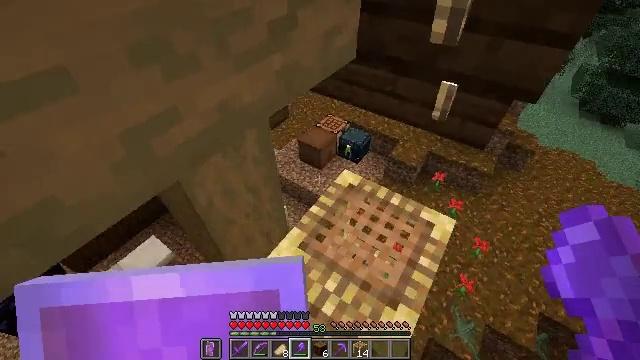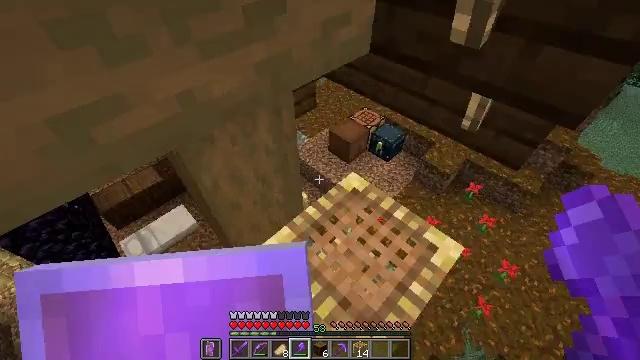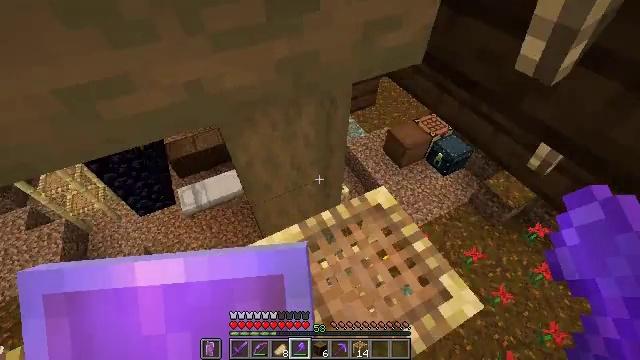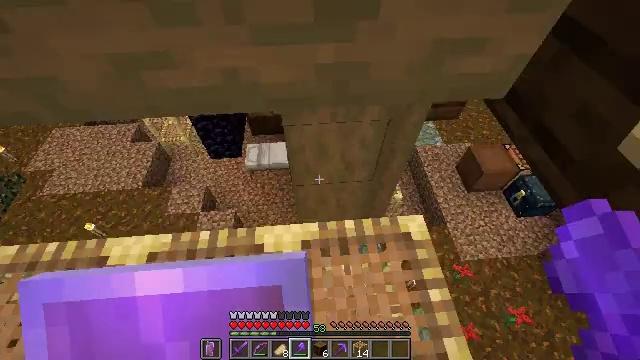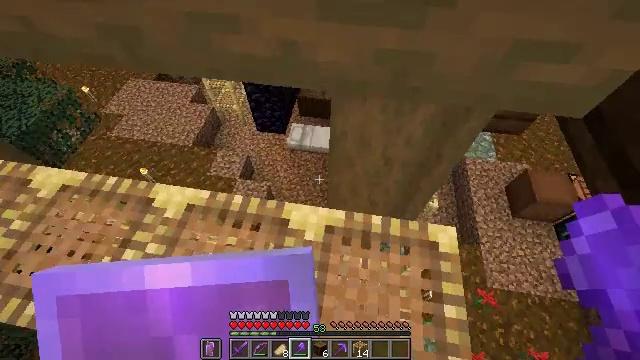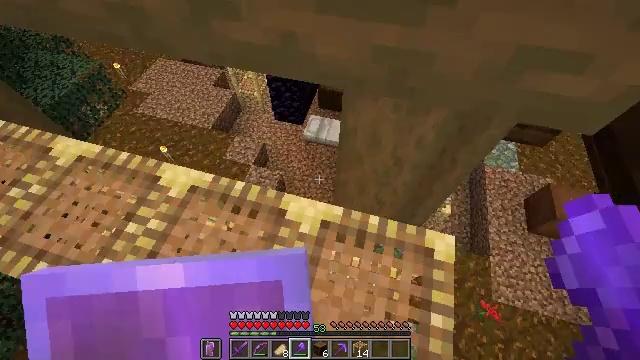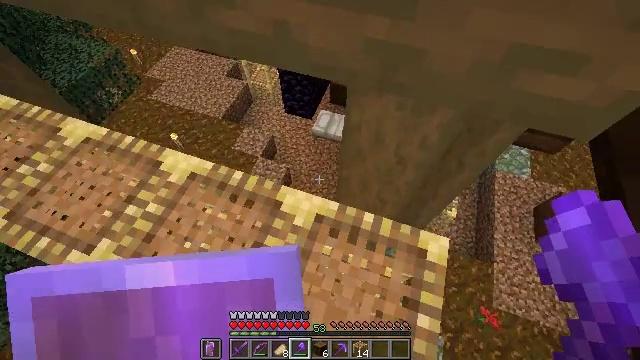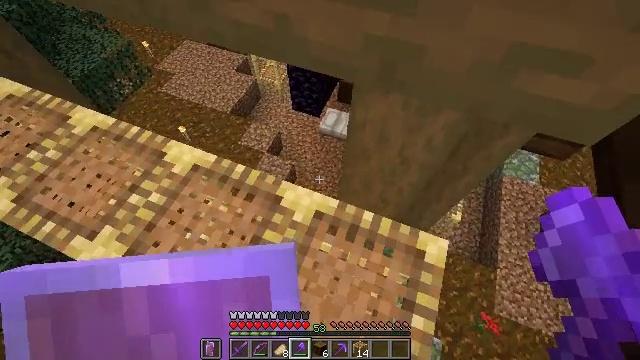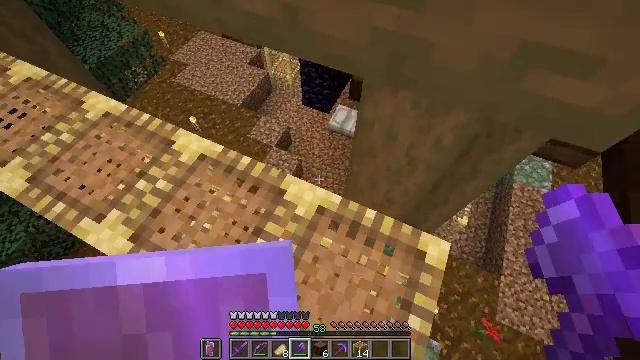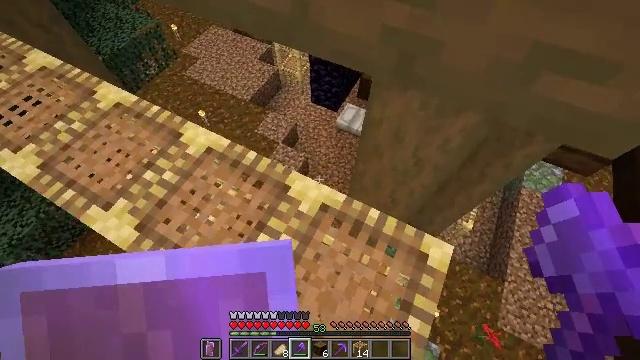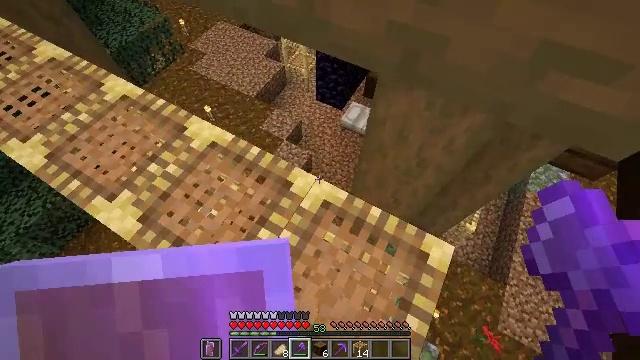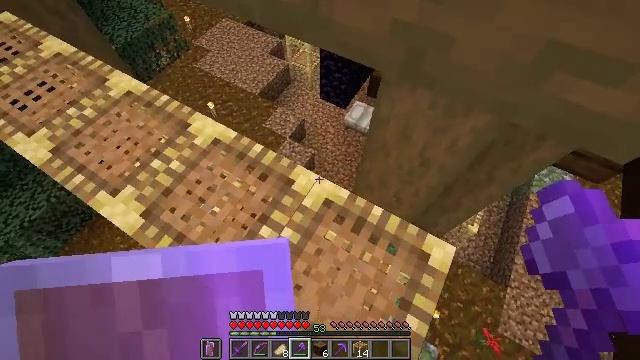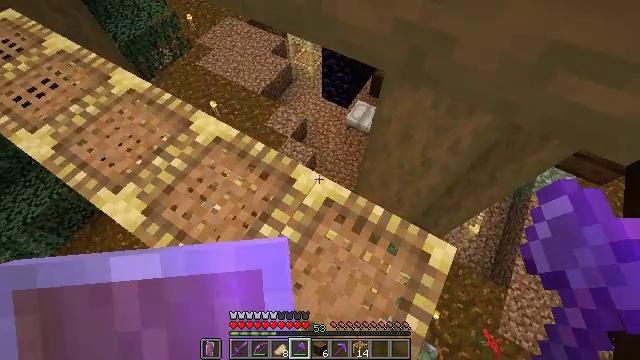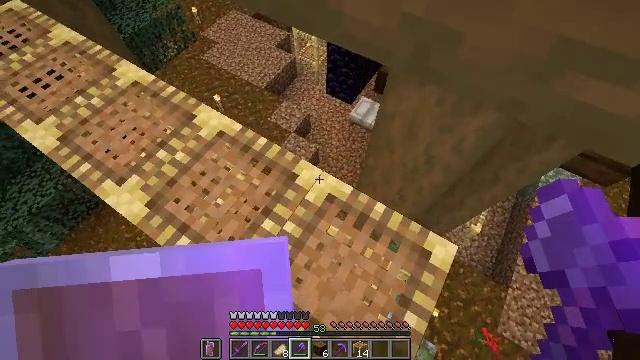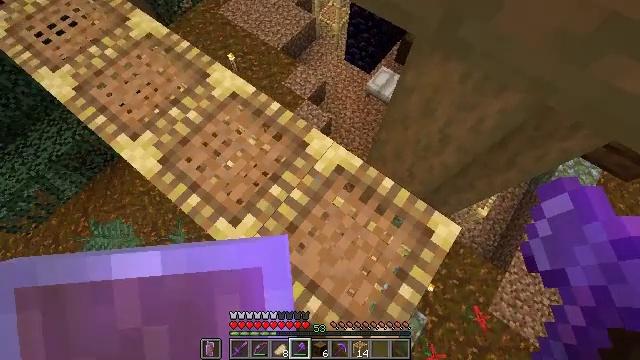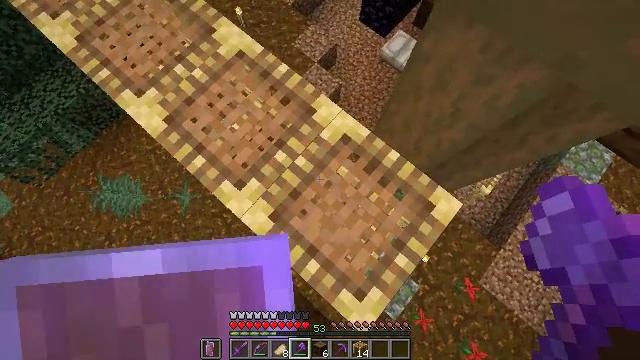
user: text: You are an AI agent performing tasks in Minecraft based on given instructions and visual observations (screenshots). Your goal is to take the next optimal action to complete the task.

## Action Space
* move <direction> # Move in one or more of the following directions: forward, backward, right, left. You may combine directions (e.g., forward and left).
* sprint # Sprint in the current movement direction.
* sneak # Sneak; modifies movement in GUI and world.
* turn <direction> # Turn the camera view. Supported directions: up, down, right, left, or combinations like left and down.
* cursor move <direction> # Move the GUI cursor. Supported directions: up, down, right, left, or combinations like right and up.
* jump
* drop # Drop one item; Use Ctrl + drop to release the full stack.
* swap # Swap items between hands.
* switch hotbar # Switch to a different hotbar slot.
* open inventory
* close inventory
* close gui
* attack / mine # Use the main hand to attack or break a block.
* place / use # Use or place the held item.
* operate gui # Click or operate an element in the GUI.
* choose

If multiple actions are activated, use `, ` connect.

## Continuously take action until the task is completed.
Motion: motion action
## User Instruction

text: Break the scaffolding for reuse.
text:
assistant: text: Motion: move forward and move right, turn left and down
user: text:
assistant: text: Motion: move forward and move right, turn left and down
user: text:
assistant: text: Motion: move forward and move right, turn left and down
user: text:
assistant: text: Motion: turn left and down
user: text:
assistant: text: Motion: turn left and down
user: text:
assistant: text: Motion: turn left and down
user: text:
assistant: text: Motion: turn left
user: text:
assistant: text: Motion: turn left
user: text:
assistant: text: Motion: turn left
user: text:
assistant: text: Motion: turn left
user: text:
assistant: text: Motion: turn left
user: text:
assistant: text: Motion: no_op
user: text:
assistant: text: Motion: turn left
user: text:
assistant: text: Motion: turn left and down
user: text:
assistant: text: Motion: turn left and down
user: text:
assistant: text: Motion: no_op
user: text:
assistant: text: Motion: no_op
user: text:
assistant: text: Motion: no_op
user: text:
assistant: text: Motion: no_op
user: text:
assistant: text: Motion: no_op
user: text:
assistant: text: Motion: attack / mine
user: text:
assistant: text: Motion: attack / mine
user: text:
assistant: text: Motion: turn down, attack / mine
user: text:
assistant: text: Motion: turn left and down, attack / mine
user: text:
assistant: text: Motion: turn down, attack / mine
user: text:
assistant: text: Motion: attack / mine
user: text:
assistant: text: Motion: attack / mine
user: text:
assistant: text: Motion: attack / mine
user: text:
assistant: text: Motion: no_op
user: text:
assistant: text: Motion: no_op